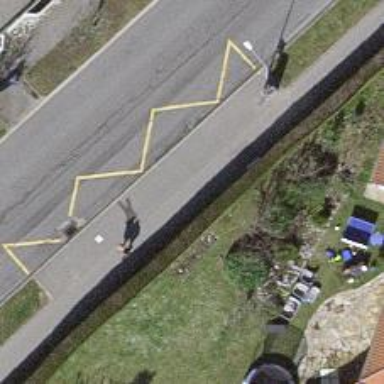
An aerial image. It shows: Bus stop with platform for public transport.